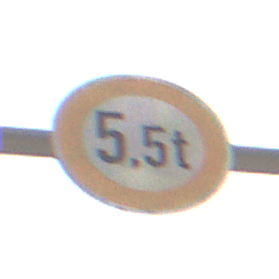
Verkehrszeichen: TatsaechlicheMasse
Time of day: MorningAfternoon
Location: Outdoor (Nature)
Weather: PartlyCloudy
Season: Winter
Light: Natural